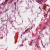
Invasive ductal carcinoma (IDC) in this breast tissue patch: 0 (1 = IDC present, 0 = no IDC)